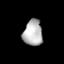
Tissue: lung
Cell type: Epithelial cells
Senescence score: 0.5425
Nuclear area (px): 486
Mean DAPI intensity: 181.615